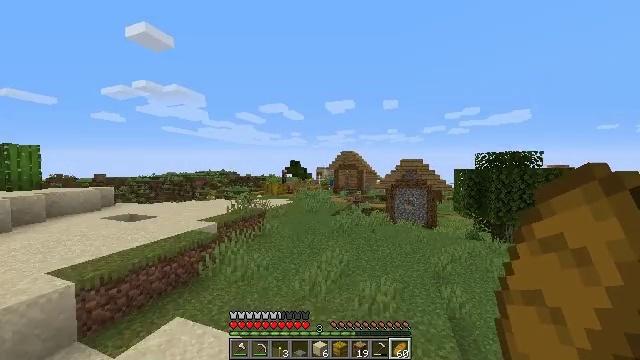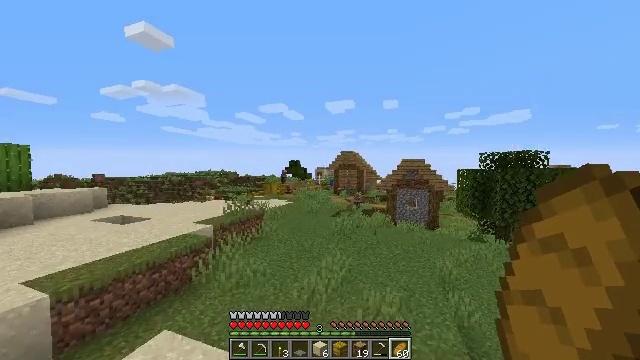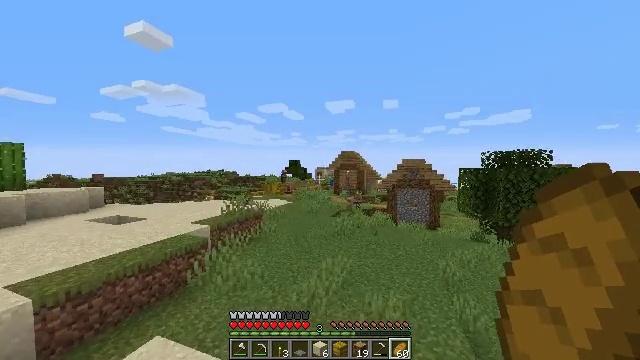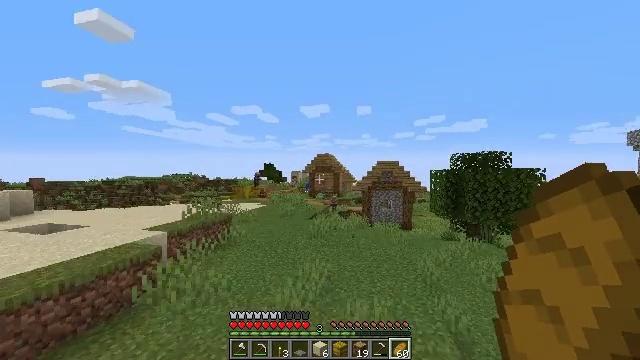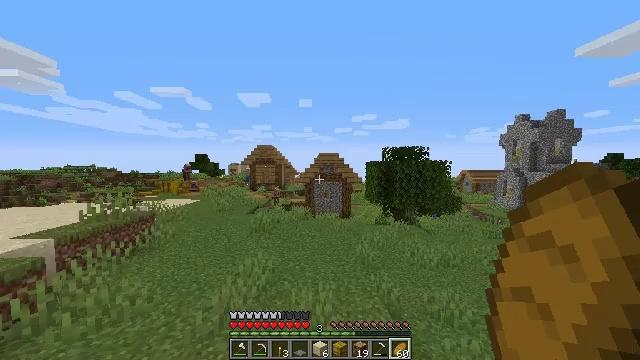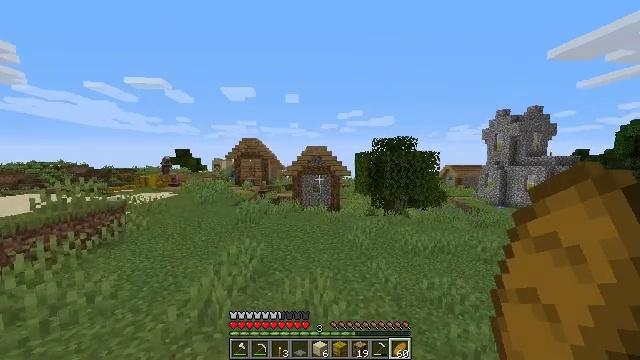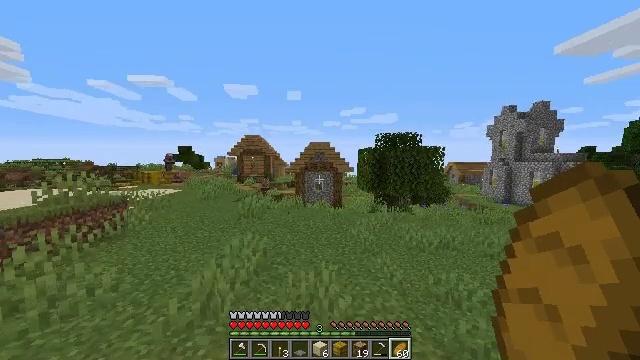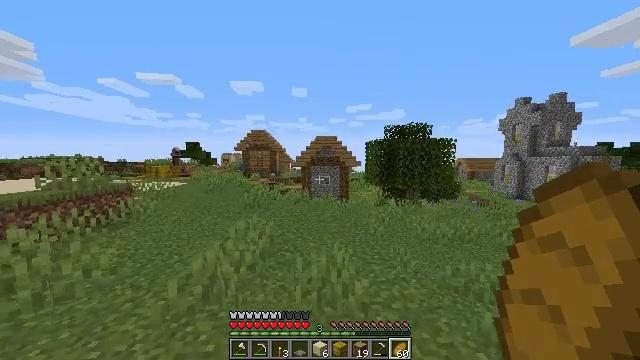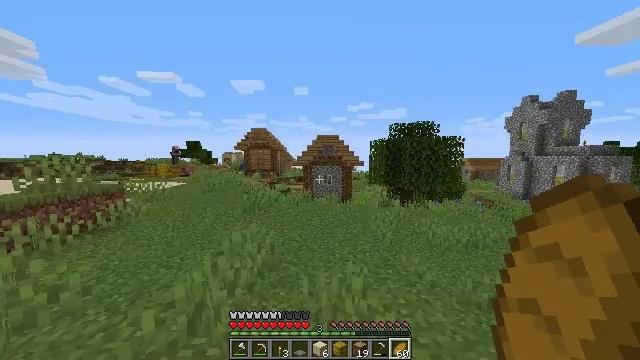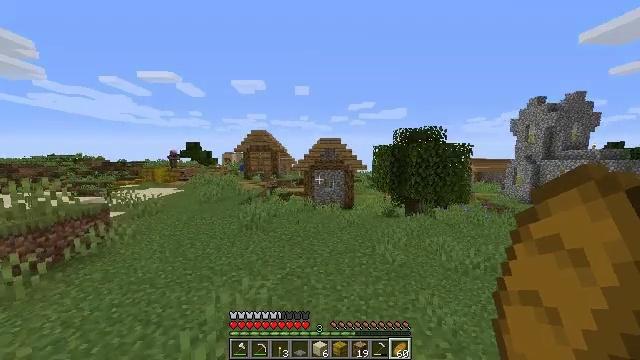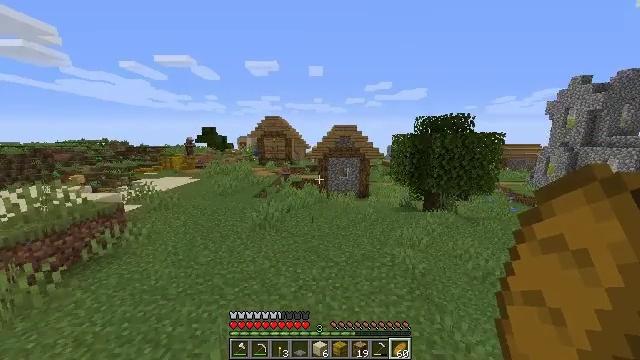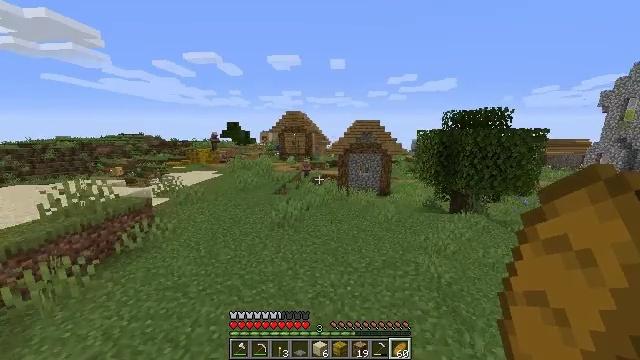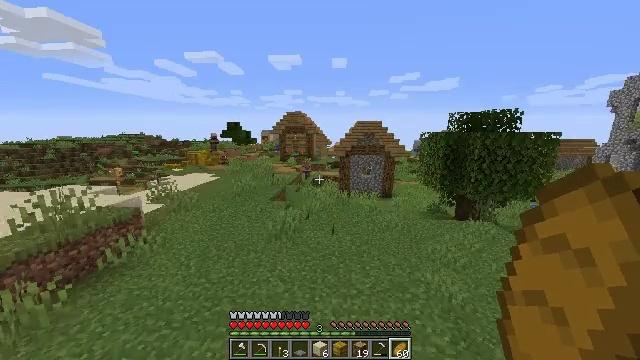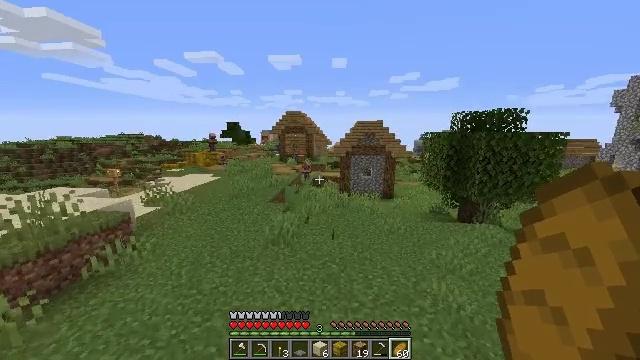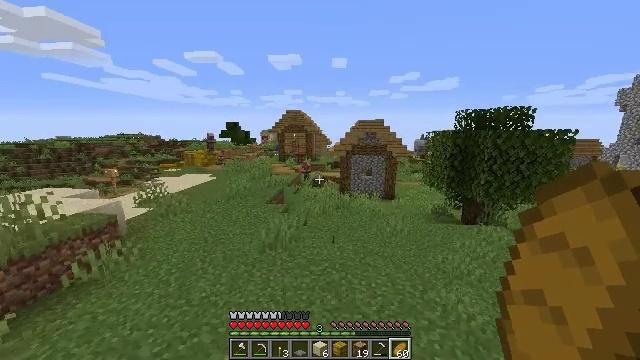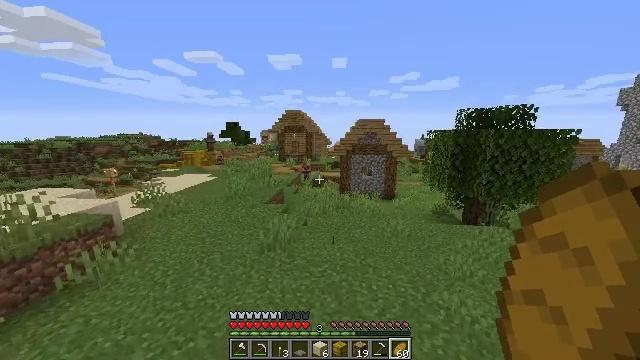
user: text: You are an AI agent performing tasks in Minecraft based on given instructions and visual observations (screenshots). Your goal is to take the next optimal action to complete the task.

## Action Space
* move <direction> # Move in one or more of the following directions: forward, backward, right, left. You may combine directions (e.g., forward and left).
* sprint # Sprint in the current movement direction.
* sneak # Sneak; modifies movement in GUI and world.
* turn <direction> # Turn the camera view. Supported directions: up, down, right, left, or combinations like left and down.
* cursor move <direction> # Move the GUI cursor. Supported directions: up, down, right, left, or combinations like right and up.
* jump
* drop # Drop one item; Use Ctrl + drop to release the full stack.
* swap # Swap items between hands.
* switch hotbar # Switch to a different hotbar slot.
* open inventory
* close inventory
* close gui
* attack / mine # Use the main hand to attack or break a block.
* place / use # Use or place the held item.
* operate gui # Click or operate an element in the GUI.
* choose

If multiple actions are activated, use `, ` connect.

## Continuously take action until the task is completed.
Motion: motion action
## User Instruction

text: Collect the brewing stand for reuse.
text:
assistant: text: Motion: move forward, sprint, jump
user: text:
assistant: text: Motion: move forward, sprint, jump
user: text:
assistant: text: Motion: move forward, sprint, turn right and up, jump
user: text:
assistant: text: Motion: move forward, sprint, turn right and down, jump
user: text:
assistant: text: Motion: move forward, sprint, turn right, jump
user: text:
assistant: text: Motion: move forward, sprint, jump
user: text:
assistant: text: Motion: move forward, sprint, turn left, jump
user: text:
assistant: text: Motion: move forward, sprint, jump
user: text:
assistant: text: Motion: move forward, sprint, jump
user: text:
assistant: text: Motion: move forward, sprint, turn left and down, jump
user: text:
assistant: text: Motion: move forward, sprint, turn left and down, jump
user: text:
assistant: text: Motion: move forward, sprint, jump
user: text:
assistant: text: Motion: move forward, sprint, jump
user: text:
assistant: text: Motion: move forward, sprint, jump
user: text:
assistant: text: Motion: move forward, sprint, jump
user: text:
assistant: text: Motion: move forward, sprint, jump
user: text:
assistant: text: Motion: move forward, sprint, turn up, jump
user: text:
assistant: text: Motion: move forward, sprint, jump
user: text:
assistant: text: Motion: move forward, sprint, jump
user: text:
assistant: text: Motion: move forward, sprint, jump
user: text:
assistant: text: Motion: move forward, sprint, jump
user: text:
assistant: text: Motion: move forward, sprint, turn right, jump
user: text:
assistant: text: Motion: move forward, sprint, jump
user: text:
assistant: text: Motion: move forward, sprint, jump
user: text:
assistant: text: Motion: move forward, sprint, jump
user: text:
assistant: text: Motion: move forward, sprint, jump
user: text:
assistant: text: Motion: move forward, sprint, jump
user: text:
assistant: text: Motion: move forward, sprint, jump
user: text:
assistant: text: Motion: move forward, sprint, jump
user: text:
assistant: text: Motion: move forward, sprint, jump